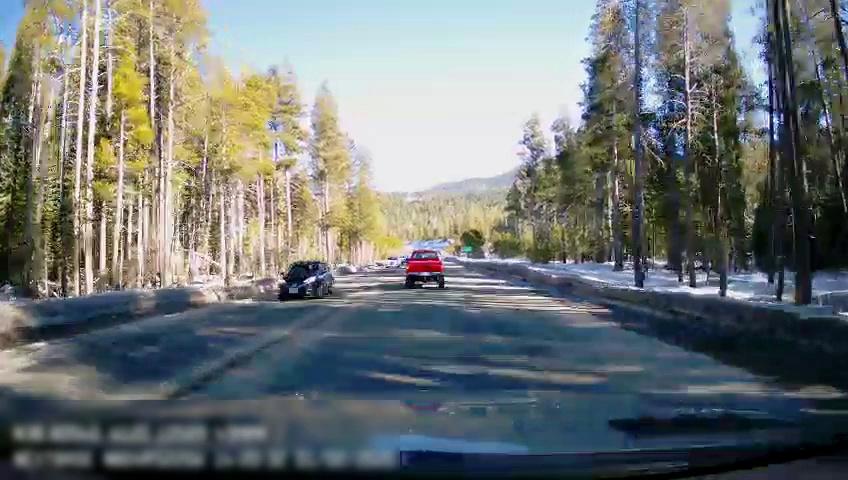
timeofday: Day
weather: Sunny
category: Drivable Space
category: Vehicles | Truck
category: Vehicles | Car
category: Vehicles | Truck